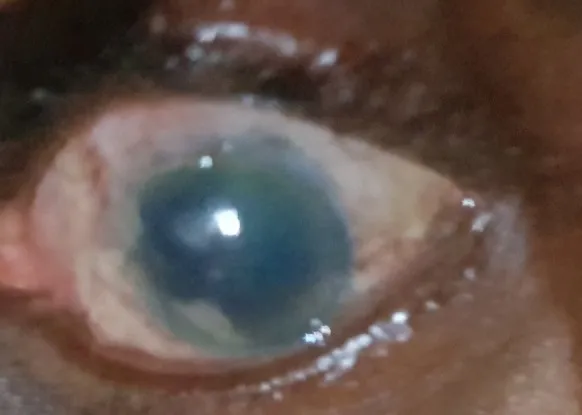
Left eye showing cornea edema.
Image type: ophthalmic_imaging (slit_lamp_photograph)